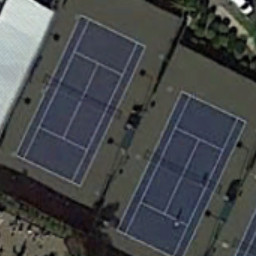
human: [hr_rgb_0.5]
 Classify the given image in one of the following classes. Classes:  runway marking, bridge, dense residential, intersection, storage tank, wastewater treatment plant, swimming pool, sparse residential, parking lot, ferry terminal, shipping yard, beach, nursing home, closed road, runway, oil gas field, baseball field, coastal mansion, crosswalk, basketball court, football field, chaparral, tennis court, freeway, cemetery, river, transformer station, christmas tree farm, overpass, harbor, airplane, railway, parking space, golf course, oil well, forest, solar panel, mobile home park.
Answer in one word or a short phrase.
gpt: tennis court